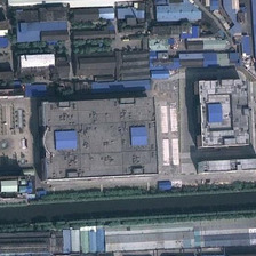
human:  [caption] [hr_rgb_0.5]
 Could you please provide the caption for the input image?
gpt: There is a blue industry in the factory.

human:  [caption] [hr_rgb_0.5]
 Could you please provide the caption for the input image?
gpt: There is a factory through the river.

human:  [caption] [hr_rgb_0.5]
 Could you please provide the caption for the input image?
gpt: it is a industrial area where passes a straight canal .

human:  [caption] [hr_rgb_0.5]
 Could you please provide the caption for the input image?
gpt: There is a factory with a river passing by.

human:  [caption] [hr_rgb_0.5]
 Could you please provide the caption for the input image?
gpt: A factory is near a street.